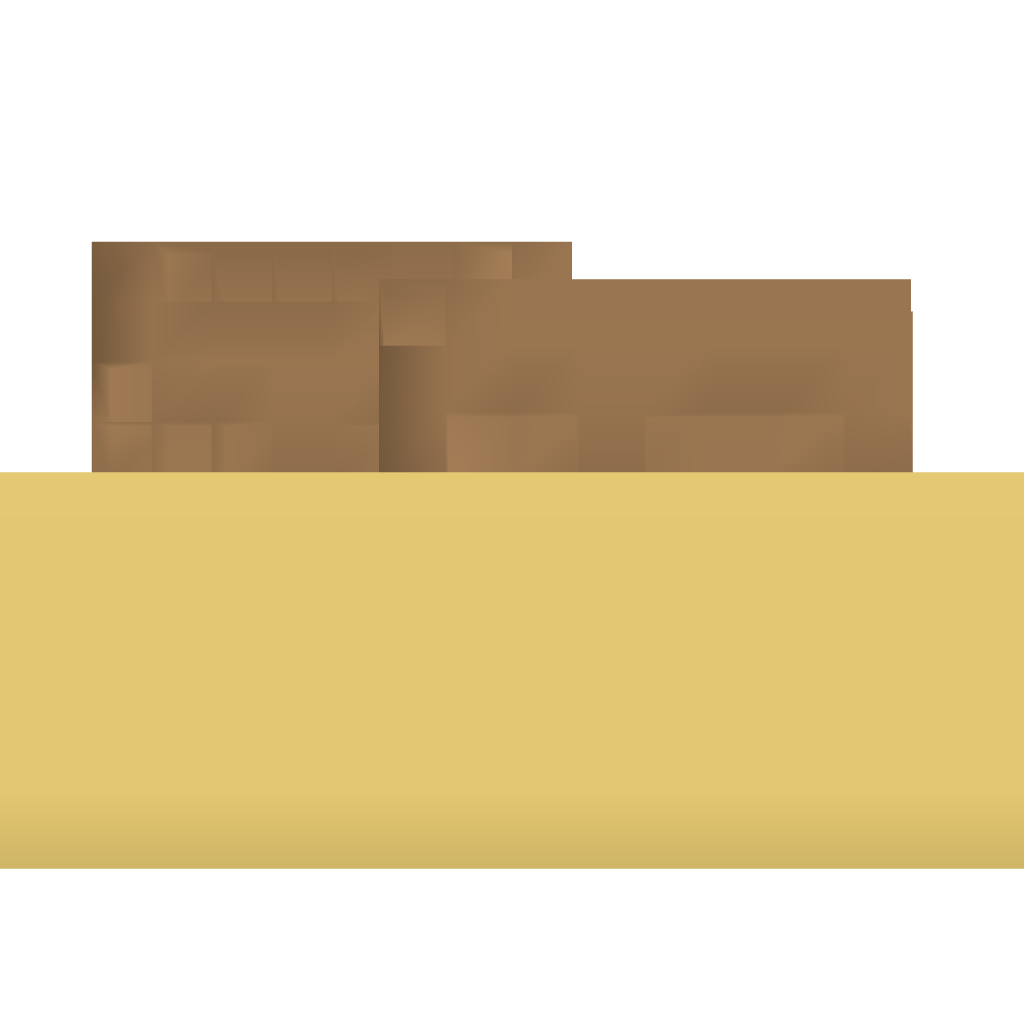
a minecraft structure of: Secret Room House bad low quality